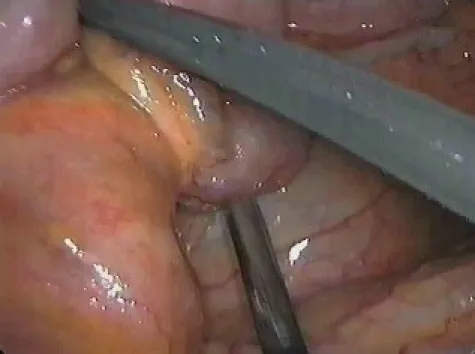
Laparoscopic untwisting of the volvulus.
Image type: medical_photograph (other_medical_photograph)